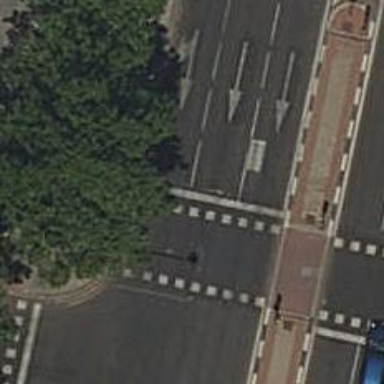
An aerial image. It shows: Zebra crossing with traffic signals. The crossing is marked by traffic lights.